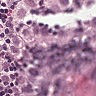
Metastatic tissue present: yes